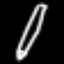
Label: pencil